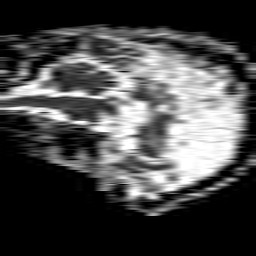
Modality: ADC
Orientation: sagittal
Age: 81
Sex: male
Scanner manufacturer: philips
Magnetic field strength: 1.5 T
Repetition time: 4.6 s
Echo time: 0.08941 s